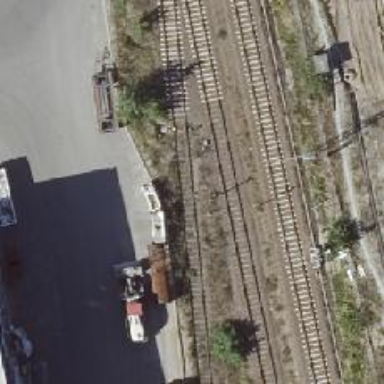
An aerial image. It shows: Railway signal.